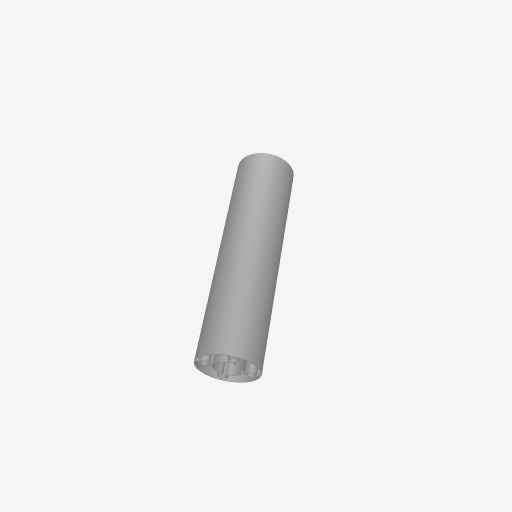
Part: GoTUBE120